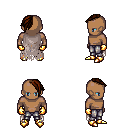
a pixel art fantasy rpg character, male body template, human, dark skin, gray tattered cape, metal pants, brown long mohawk hairstyle, gold gloves, gold boots, four views (front, back, left, right), 2x2 character sprite sheet, small pixel art, hard edges, no anti-aliasing